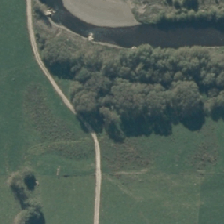
Land cover: deciduous_hardwood